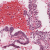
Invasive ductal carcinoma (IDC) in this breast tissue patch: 0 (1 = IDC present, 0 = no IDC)